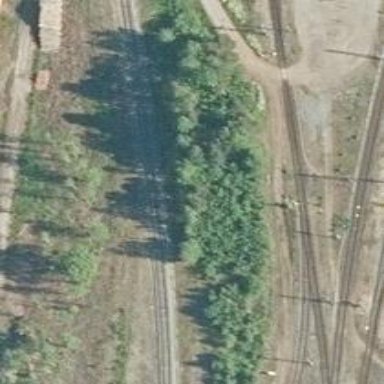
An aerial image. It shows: Disused railway spur line.